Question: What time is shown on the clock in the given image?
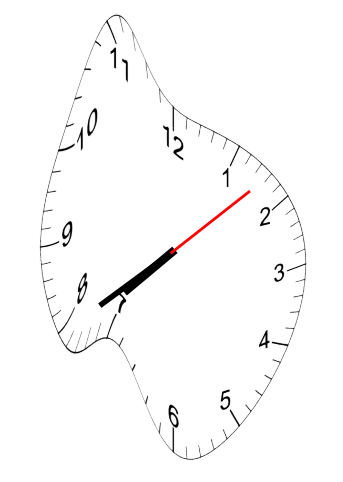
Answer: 07:39:08